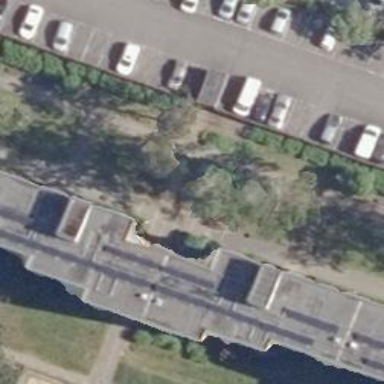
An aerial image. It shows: Building with apartments and flat roof.